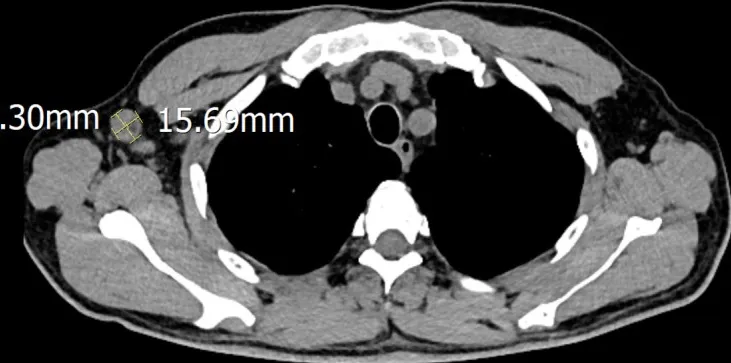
Lymph nodes in the right axilla under CT examination.
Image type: radiology (ct)